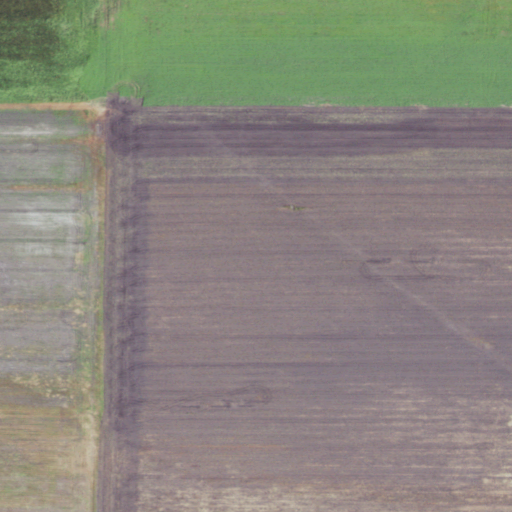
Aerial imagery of plain(s) in Minnesota named Clear Lakebed containing only cultivated crops